A spectrogram of one vibration snapshot from a rotating bearing is shown (time on one axis, frequency on the other). Determine the bearing's health state. Answer with exactly one of: normal, inner_race, outer_race, ball.
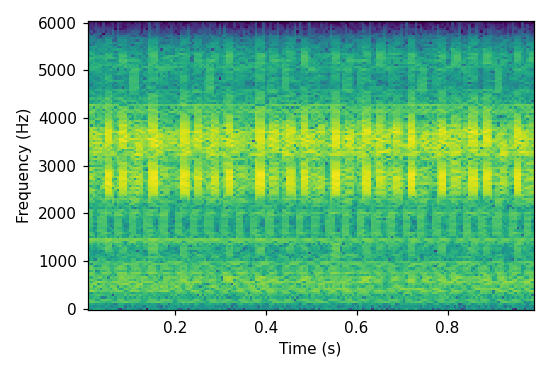
Answer: inner_race